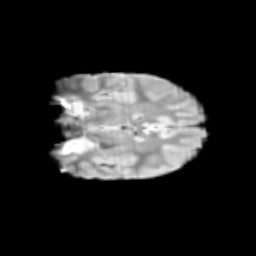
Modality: T2w
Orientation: coronal
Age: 10
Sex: female
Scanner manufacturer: siemens
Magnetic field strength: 3 T
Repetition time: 3.8 s
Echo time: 0.07 s